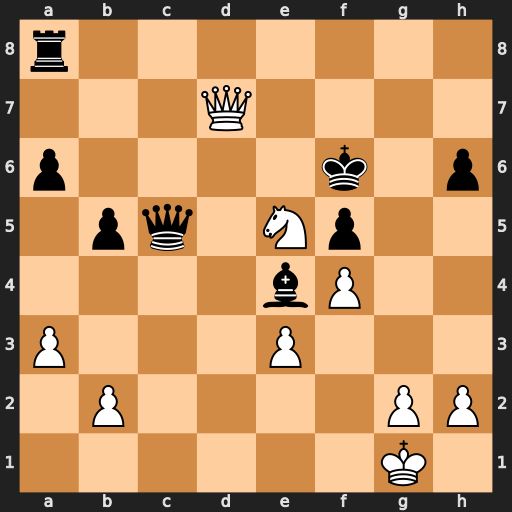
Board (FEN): r7/3Q4/p4k1p/1pq1Np2/4bP2/P3P3/1P4PP/6K1
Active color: w
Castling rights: -
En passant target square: -
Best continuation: Qf7#